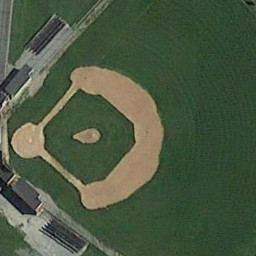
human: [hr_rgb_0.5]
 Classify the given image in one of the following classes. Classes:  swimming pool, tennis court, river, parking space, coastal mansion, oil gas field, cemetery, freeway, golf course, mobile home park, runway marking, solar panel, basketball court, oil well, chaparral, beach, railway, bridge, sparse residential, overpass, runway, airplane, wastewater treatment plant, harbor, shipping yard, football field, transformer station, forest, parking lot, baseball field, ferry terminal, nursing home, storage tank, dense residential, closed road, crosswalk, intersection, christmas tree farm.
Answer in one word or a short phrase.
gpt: baseball field